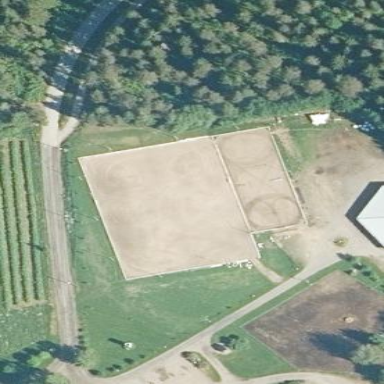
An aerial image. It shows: Area designated for horse riding.